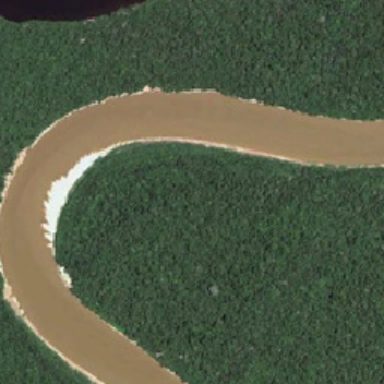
The saddle river is right next to the river .